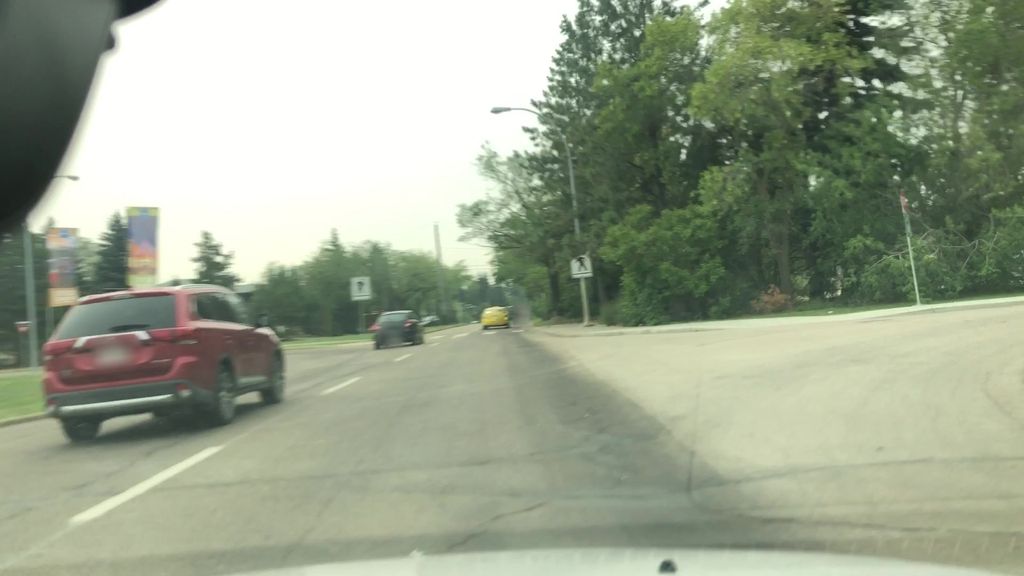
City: edmonton